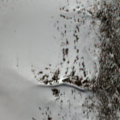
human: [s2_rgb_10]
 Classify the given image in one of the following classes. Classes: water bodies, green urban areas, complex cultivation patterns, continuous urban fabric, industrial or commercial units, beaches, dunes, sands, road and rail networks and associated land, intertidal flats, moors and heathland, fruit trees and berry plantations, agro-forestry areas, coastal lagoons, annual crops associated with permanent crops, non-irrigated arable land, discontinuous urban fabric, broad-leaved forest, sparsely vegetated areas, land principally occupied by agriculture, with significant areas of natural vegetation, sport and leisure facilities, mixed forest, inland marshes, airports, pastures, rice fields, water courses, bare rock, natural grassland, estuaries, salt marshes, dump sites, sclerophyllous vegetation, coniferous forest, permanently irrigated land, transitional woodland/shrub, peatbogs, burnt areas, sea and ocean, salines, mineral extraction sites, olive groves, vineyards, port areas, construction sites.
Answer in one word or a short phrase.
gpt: broad-leaved forest, coniferous forest, moors and heathland, bare rock